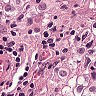
Metastatic tissue present: yes